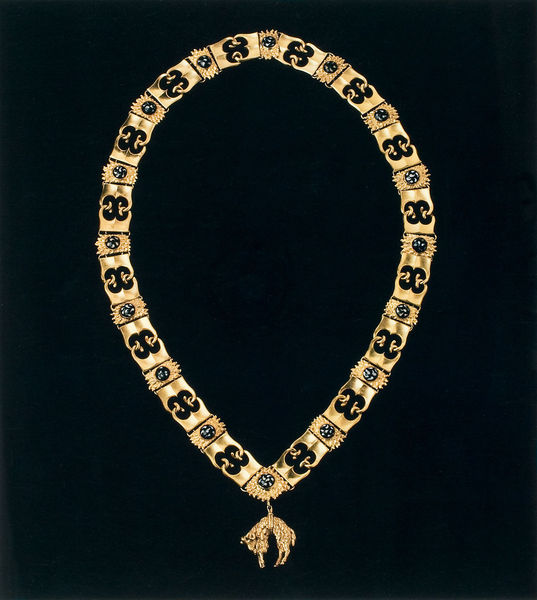
Titel: Collane eines Ritters des Ordens vom Goldenen Vlies
Institution: Wien, Kunsthistorisches Museum
Schlagwörter: blume, schmuck, schwarz, symbol, zeichen, tier, ornament, stein, steine, bild, sonne, gold, perlen, kreis, oval, kette, halskette, foto, rechtecke, hängen, lamm, greifen, orden, wappen, anhänger, gliederkette, edelstein, löwe, verschluß, verbunden, glieder, teile, elemente, facetten, widder, panther, collier, einzeln, geschmeide, ineinander, goldenes vlies, vlies, schuck, tierhaut, collane, c, eanhänger, gleder